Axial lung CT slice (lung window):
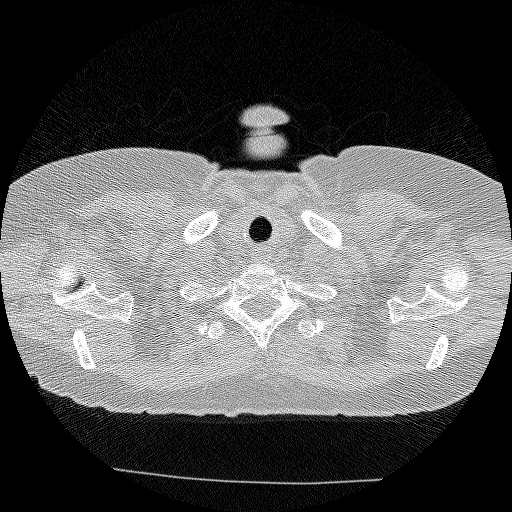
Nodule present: no